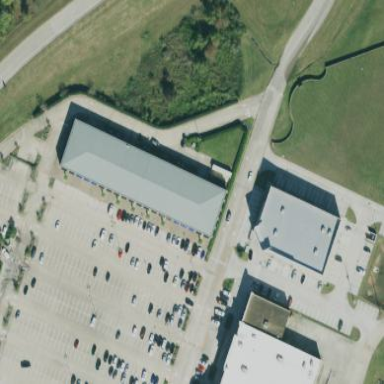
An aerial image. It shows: Building.